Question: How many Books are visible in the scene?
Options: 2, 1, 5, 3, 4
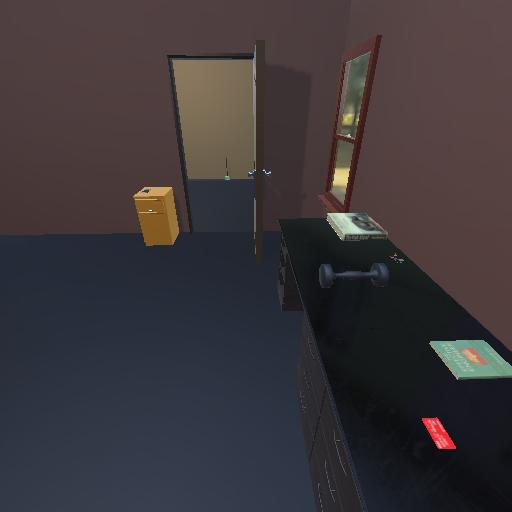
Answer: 2